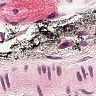
Metastatic tissue present: no